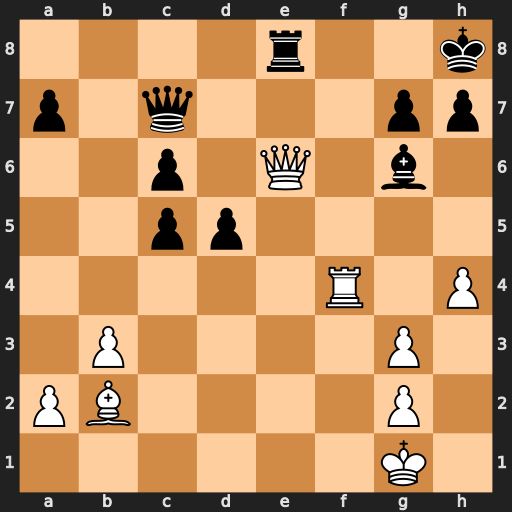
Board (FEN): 4r2k/p1q3pp/2p1Q1b1/2pp4/5R1P/1P4P1/PB4P1/6K1
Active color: w
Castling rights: -
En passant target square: -
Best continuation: Qxe8+ Bxe8 Rf8#